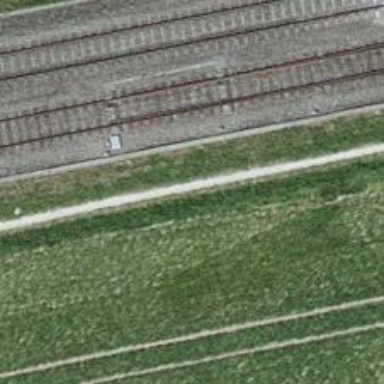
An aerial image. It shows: Gravel path with grade2 track type.